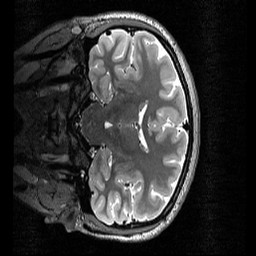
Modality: T2w
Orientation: coronal
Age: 20
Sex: female
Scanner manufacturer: siemens
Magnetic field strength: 3 T
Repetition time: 3.2 s
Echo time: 0.566 s